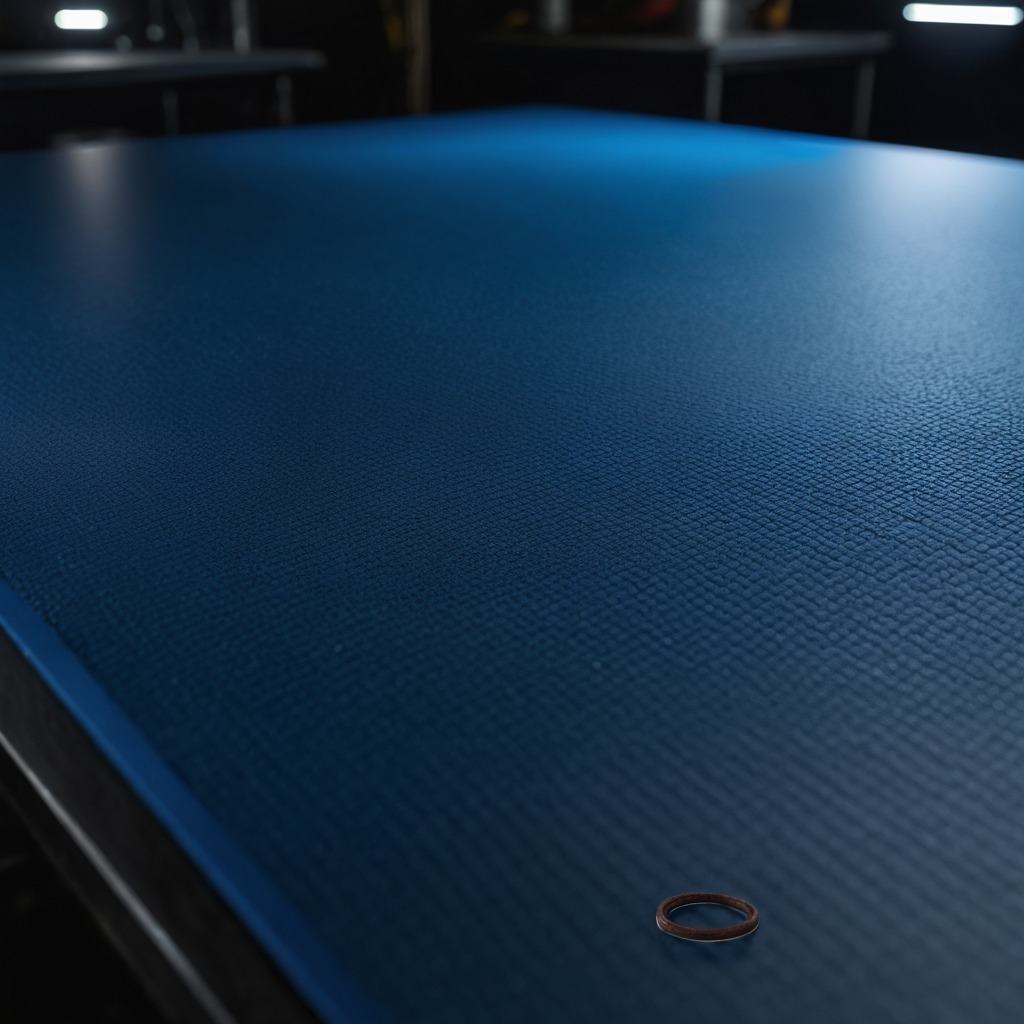
A rubber O-ring lies on the blue rubber mat.